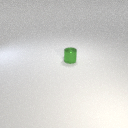
small green metal cylinder